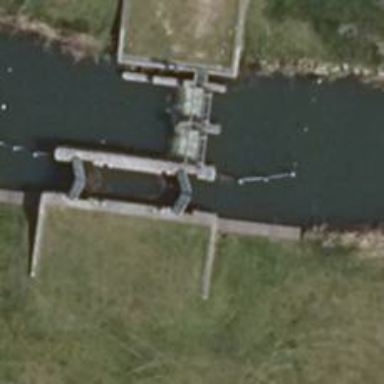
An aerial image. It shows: Lock gate on waterway.